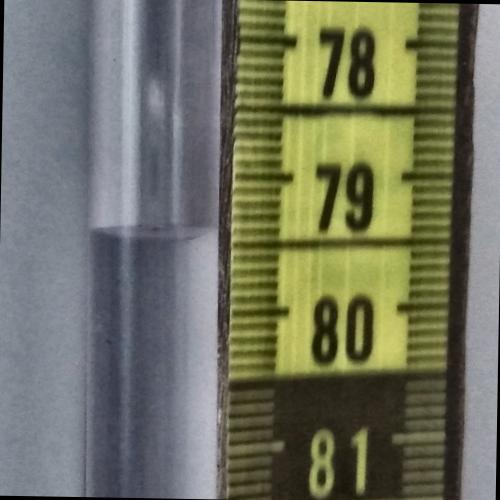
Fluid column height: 79.4 cm